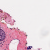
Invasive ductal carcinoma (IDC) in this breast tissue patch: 0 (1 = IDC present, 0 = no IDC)